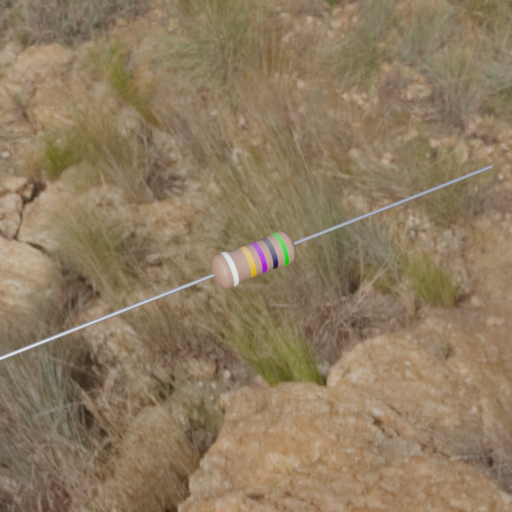
Resistor colour bands (in order): white, orange, violet, black, green